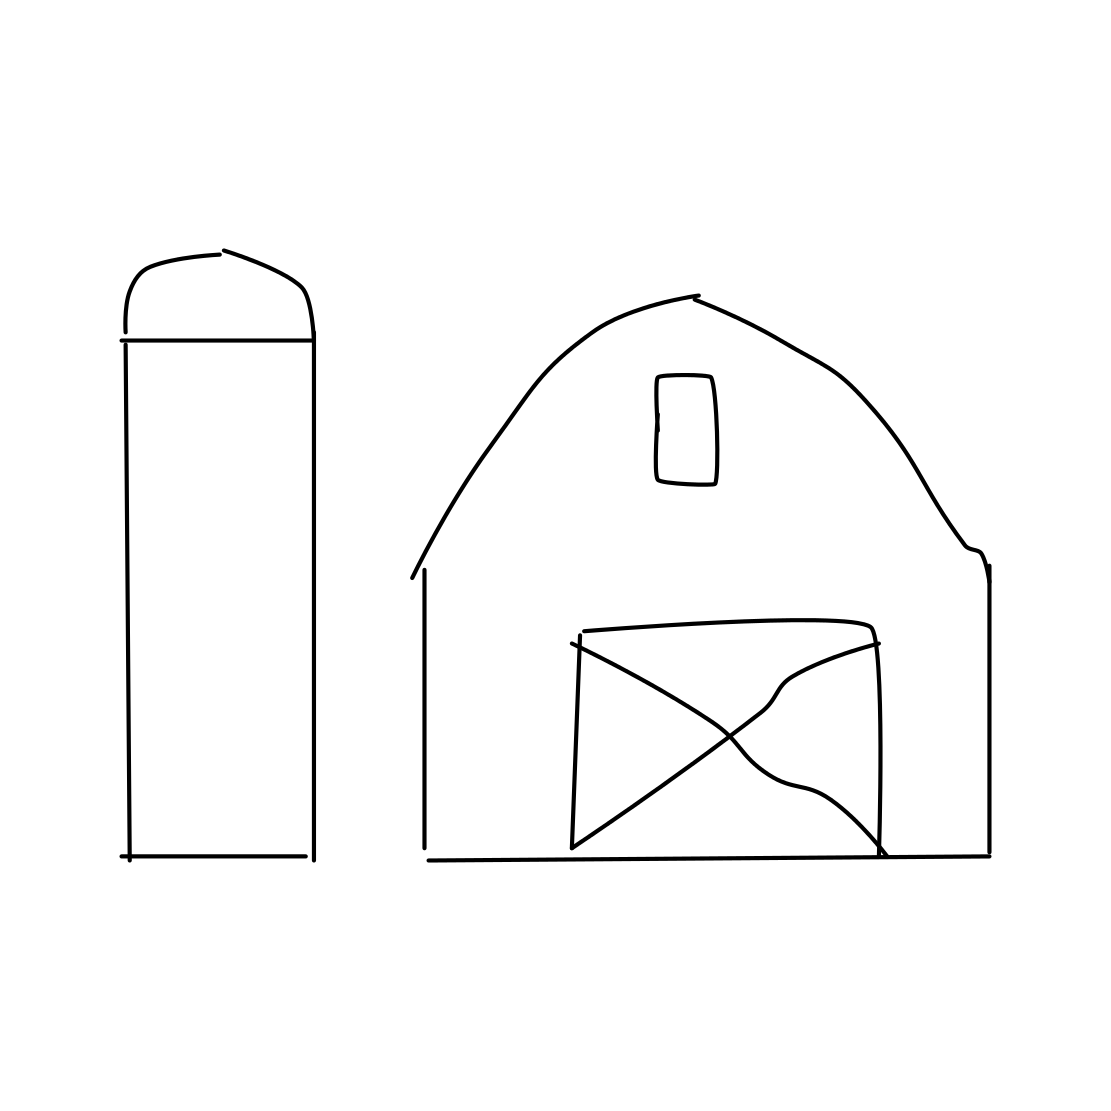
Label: barn